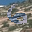
Label: 6